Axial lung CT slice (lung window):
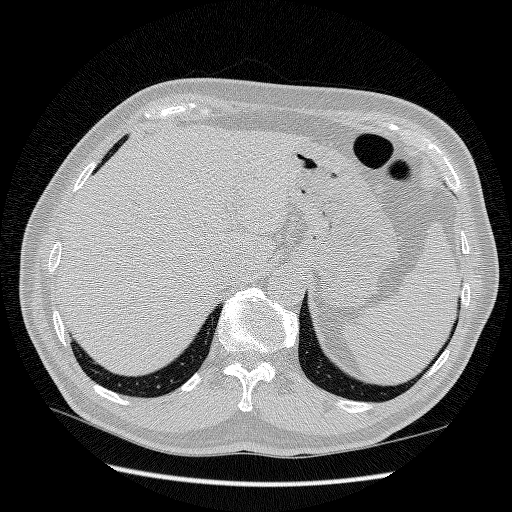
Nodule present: no